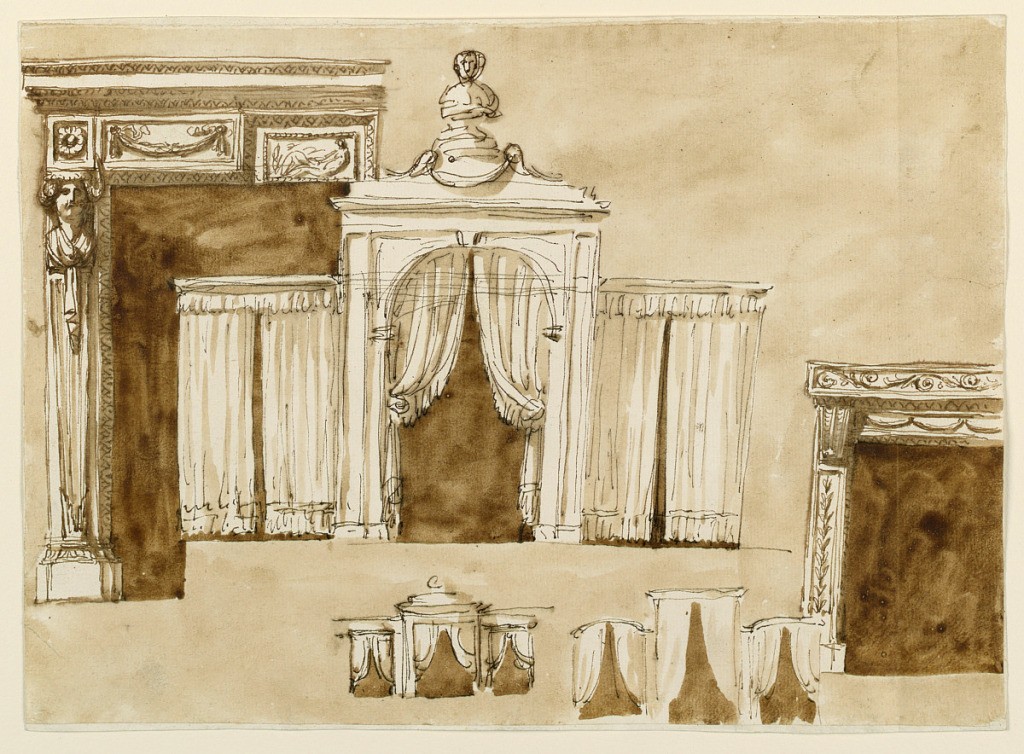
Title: Bed alcove and chimney mantel
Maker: Giuseppe Barberi, Italian, 1746–1809
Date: ca. 1790
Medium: Pen and brown ink, brush and brown wash on off-whtie laid paper, lined
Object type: Drawing
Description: At left: the half of a mantelpiece with a gaine with a female bust supporting the frieze of the entablature. The frieze is divided into panels, the central one being framed by the same molding as the opening. Center: the elevation of the tripartite entrance to an alcove, the two lateral ones being closed by curtains. On top of the central one stands a bust. At right: the left half of a mantelpiece, with a console supporting the entablature.  The lateral pilaster strip is decorated by a branch. Below in the center are two sketches similar to the upper one. Colored background.